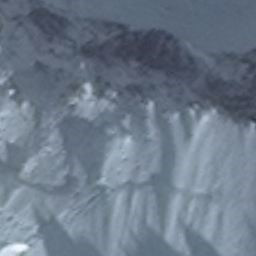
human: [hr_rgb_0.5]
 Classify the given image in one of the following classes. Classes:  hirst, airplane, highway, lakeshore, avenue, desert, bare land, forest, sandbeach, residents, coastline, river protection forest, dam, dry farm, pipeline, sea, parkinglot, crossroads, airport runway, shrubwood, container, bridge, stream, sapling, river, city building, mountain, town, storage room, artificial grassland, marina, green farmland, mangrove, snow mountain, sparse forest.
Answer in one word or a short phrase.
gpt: snow mountain